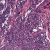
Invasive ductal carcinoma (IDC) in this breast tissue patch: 1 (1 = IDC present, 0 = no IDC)